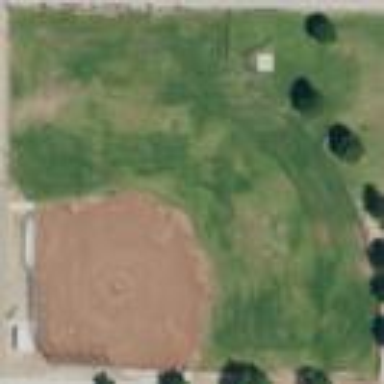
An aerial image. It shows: Baseball pitch for leisure and sports activities.